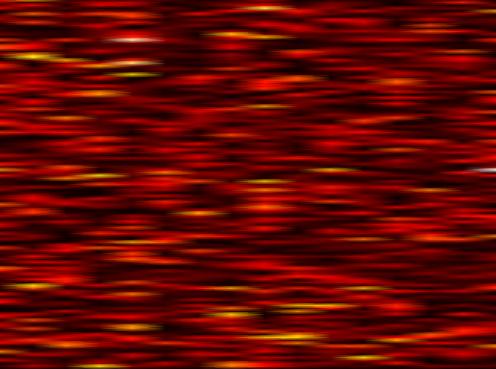
Label: WOLA